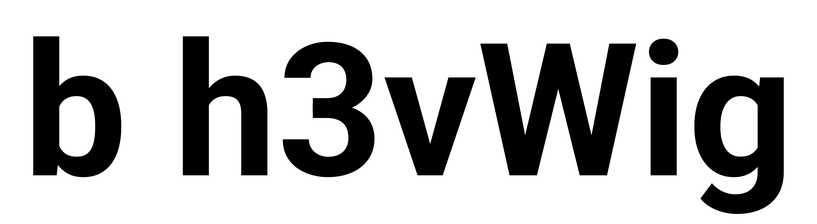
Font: Roboto_Bold